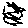
Label: zigzag